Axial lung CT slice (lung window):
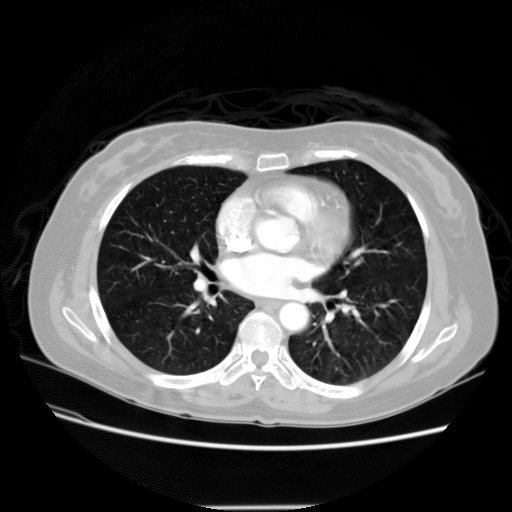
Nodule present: no